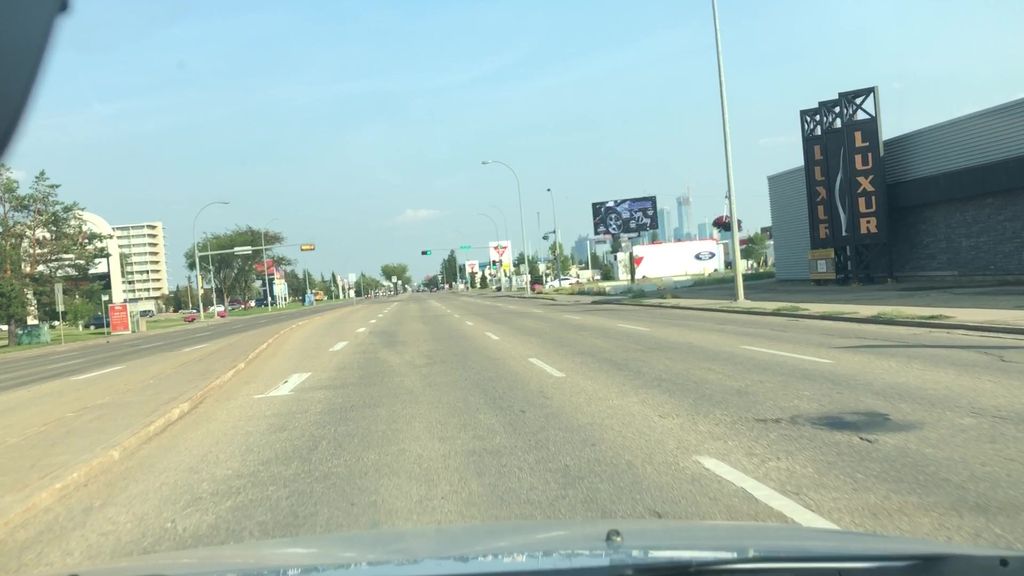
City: edmonton